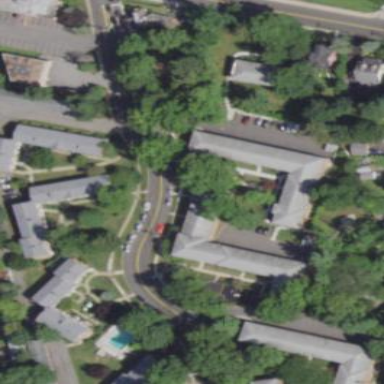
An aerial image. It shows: Building with hipped roof shape.